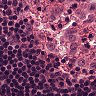
Metastatic tissue present: no